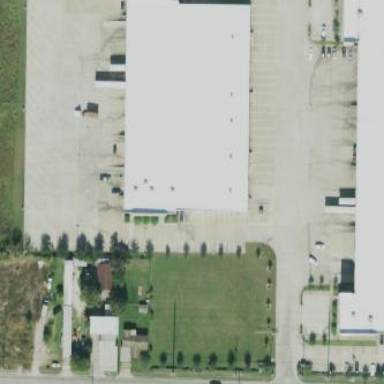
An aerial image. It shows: Commercial building.